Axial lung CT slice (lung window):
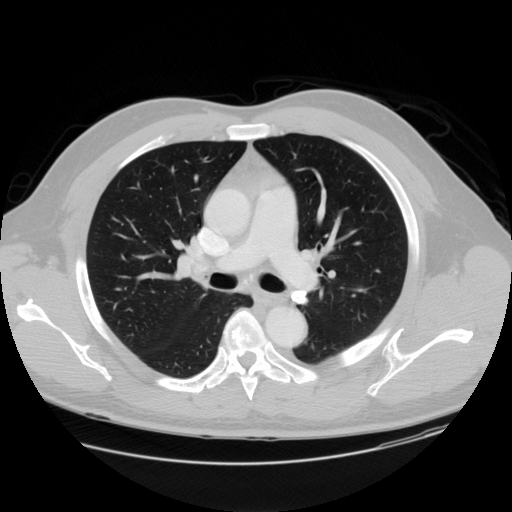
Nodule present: no